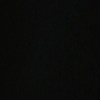
Label: space